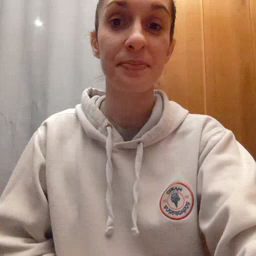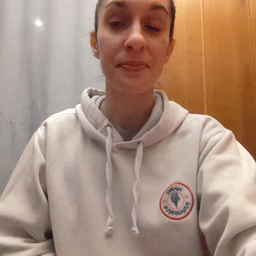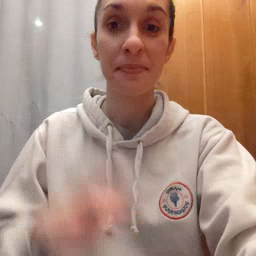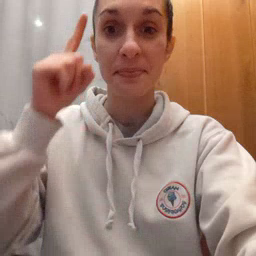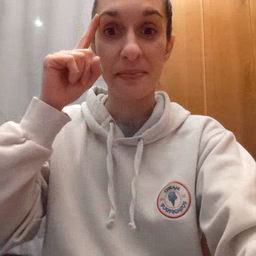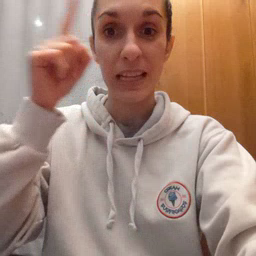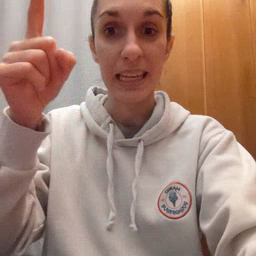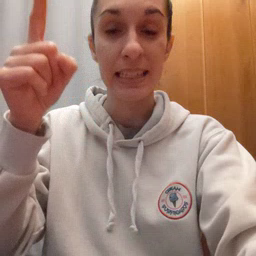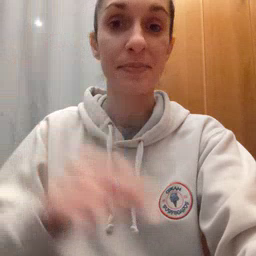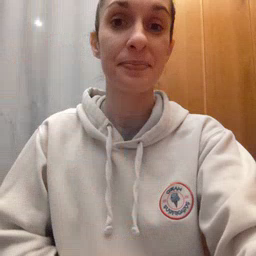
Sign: penny